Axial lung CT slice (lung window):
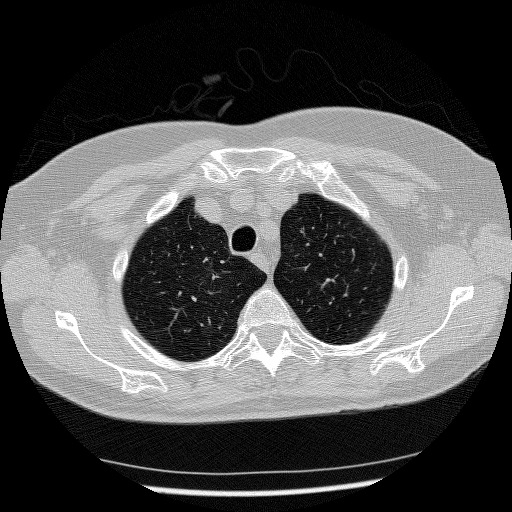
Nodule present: no